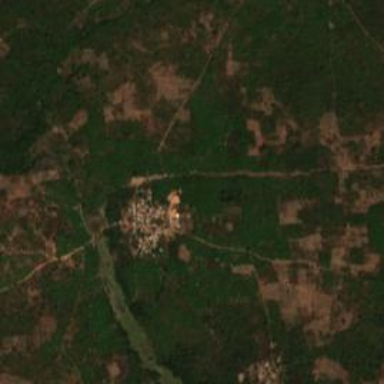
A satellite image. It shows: Village area.